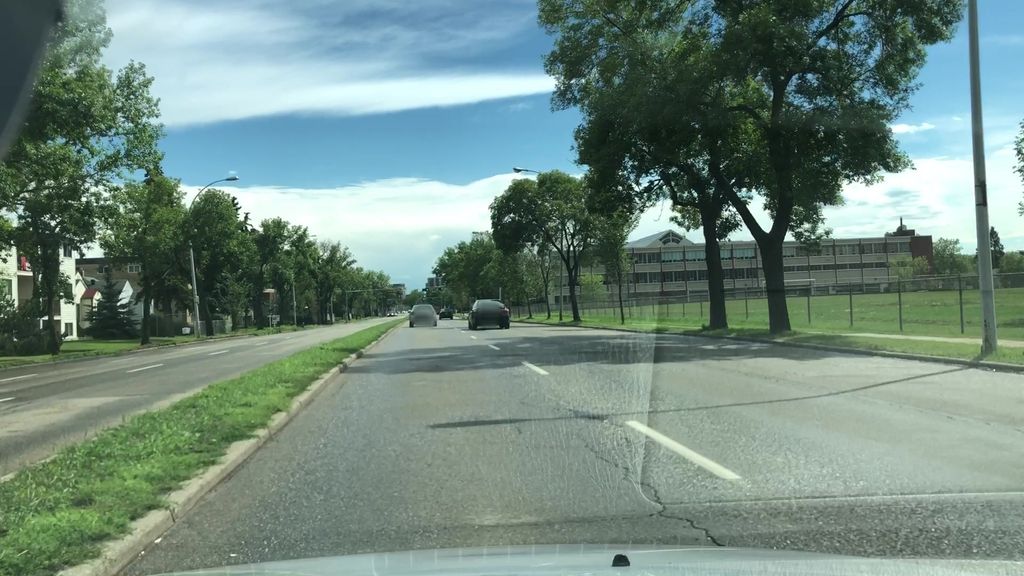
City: edmonton